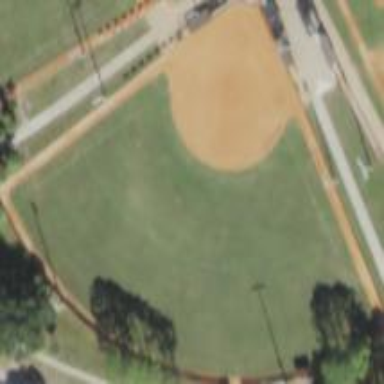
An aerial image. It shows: Baseball pitch for leisure and sports activities.